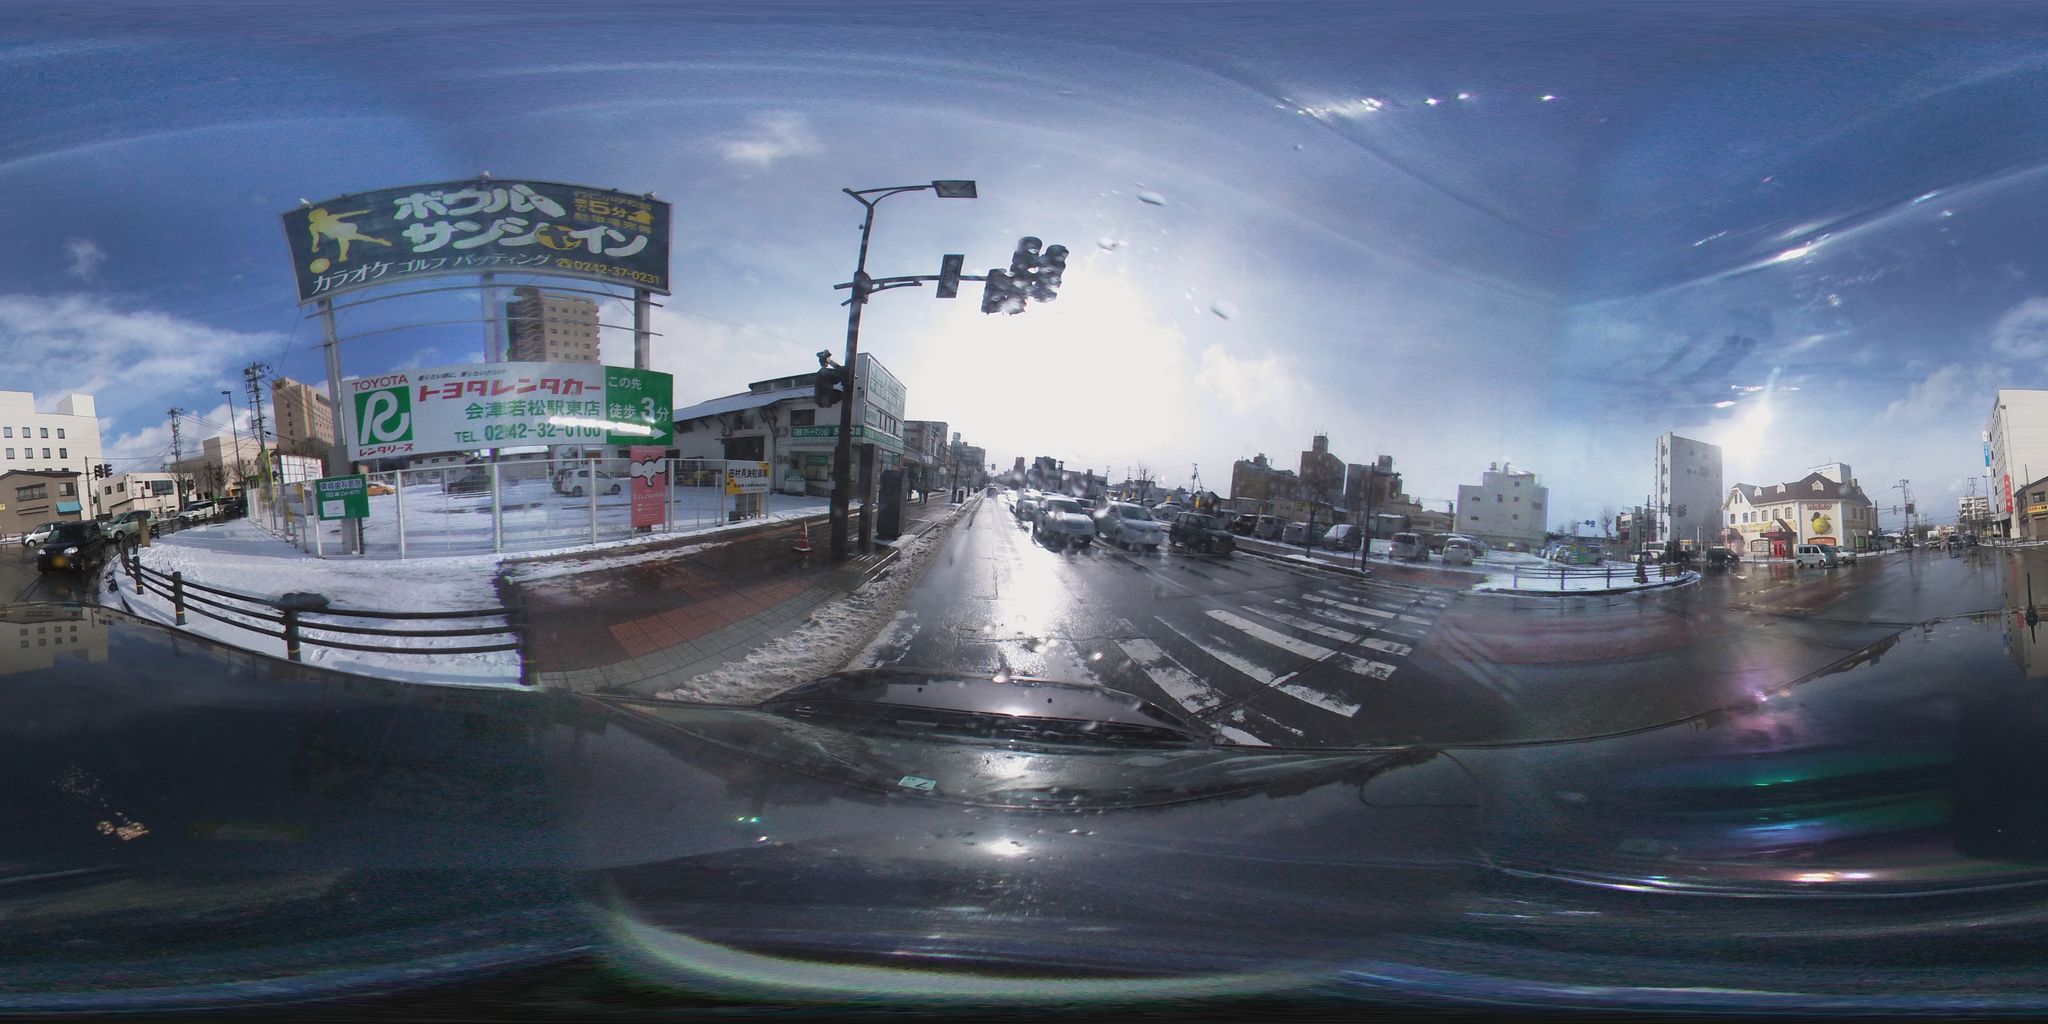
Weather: clear
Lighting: day
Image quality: slightly poor
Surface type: cycling surface
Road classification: footway
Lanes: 2.0
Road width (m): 3.5
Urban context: urban centre
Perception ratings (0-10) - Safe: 0.9, Lively: 2.26, Beautiful: 0.3, Boring: 3.43, Depressing: 8.24, Wealthy: 1.01